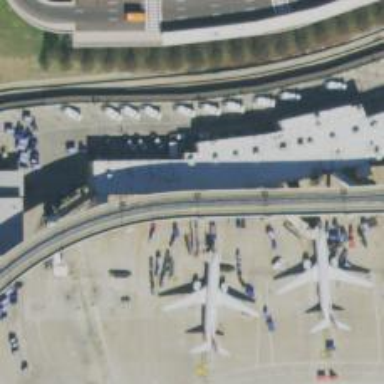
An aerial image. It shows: Airport gate.